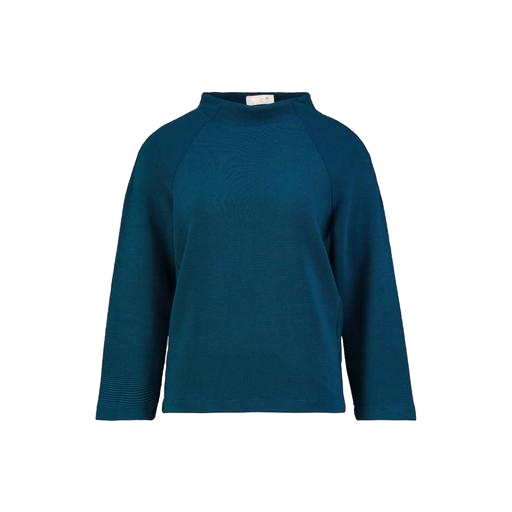
high-neck top, blue mockneck top, blue high-neck top, white background